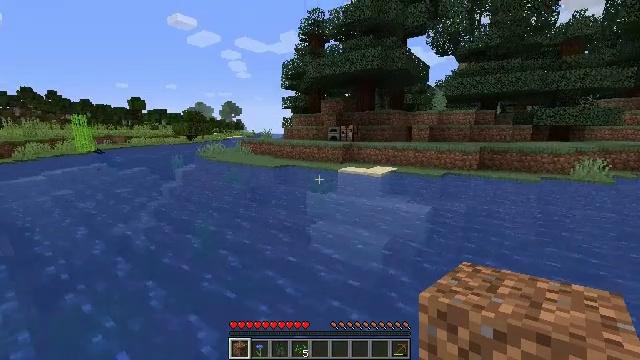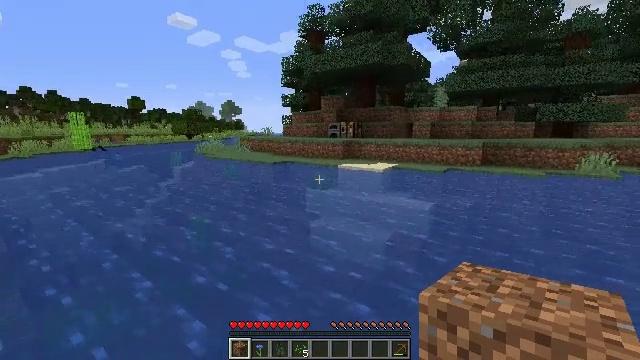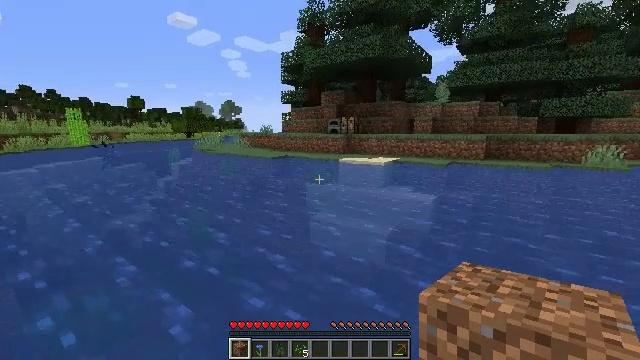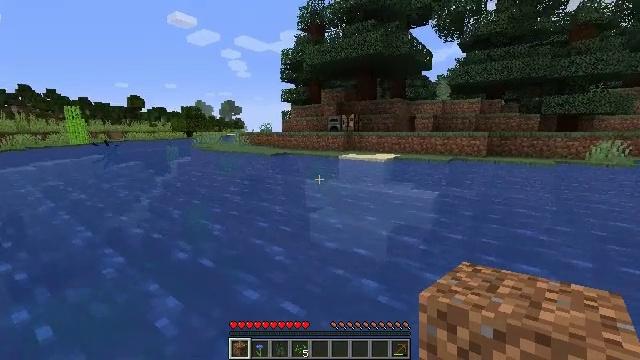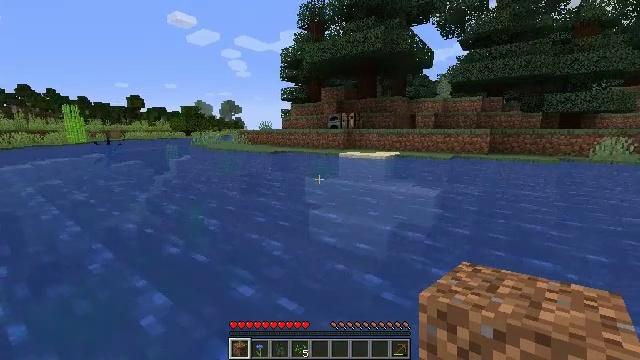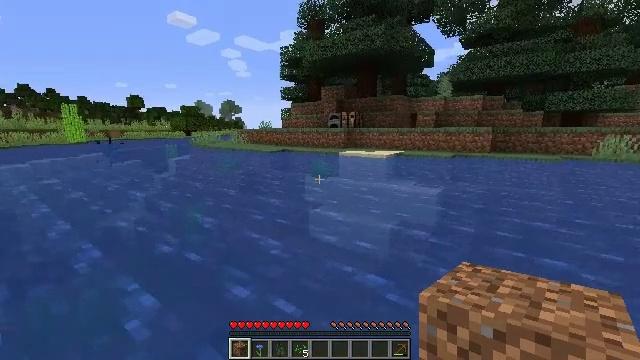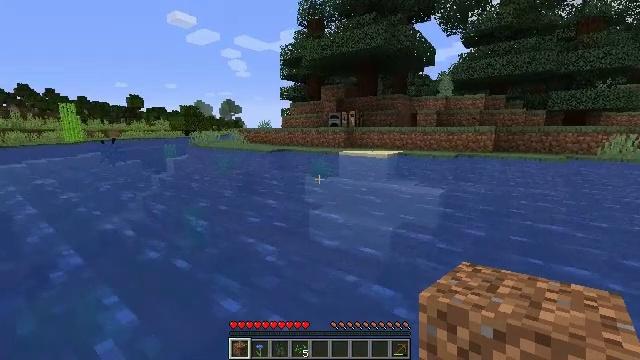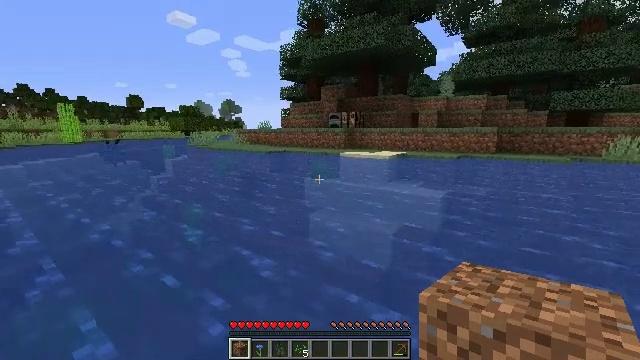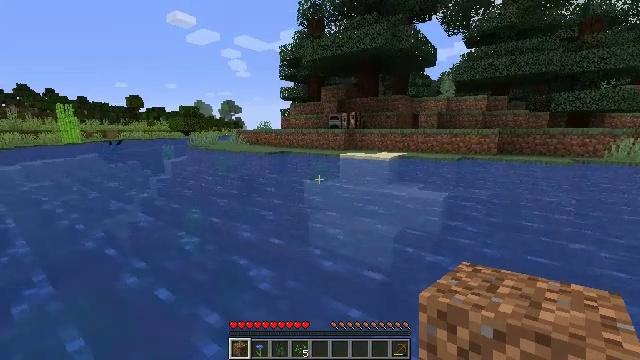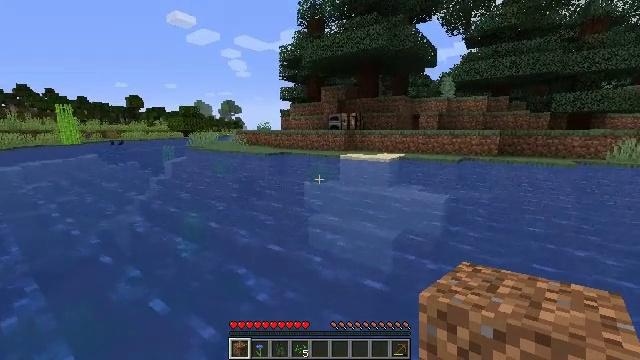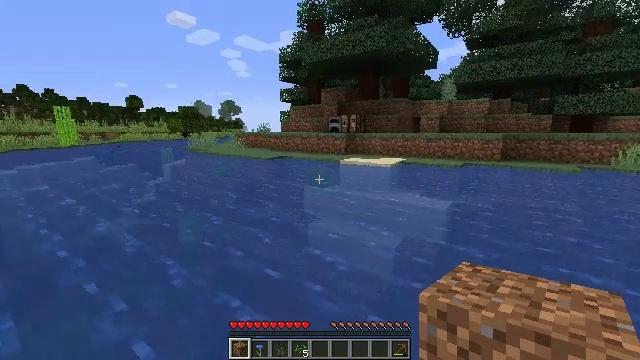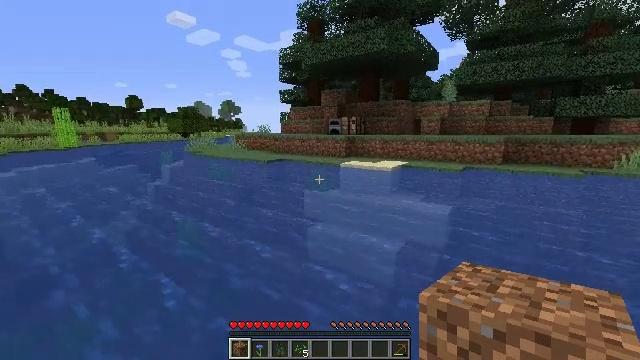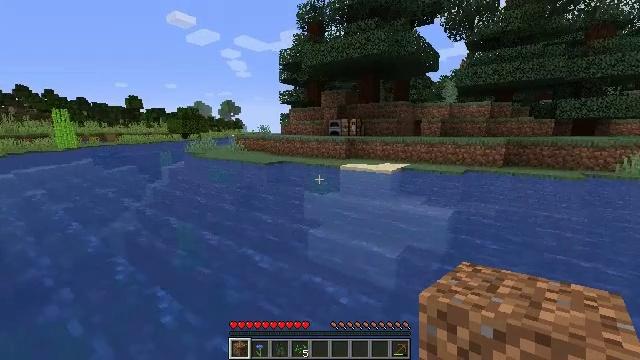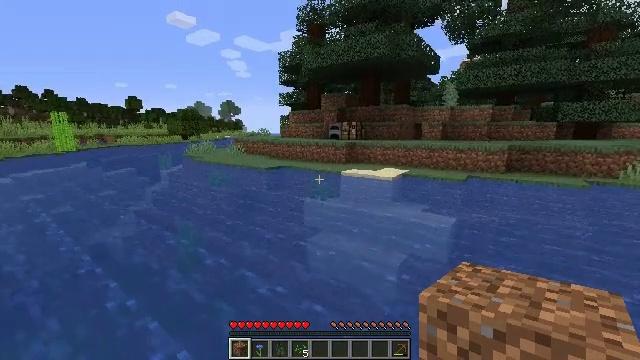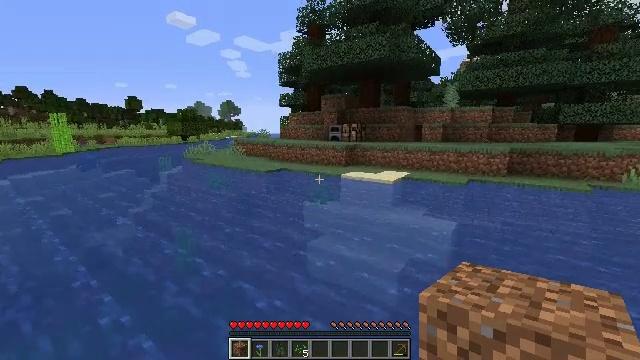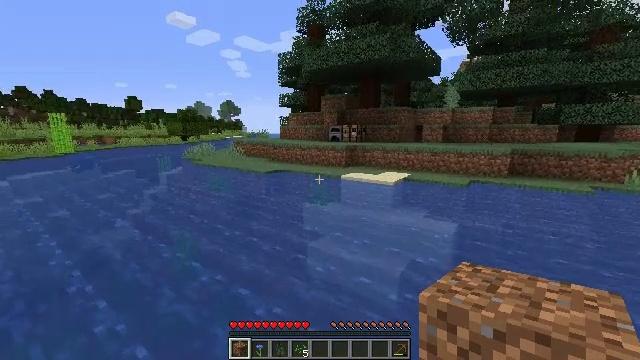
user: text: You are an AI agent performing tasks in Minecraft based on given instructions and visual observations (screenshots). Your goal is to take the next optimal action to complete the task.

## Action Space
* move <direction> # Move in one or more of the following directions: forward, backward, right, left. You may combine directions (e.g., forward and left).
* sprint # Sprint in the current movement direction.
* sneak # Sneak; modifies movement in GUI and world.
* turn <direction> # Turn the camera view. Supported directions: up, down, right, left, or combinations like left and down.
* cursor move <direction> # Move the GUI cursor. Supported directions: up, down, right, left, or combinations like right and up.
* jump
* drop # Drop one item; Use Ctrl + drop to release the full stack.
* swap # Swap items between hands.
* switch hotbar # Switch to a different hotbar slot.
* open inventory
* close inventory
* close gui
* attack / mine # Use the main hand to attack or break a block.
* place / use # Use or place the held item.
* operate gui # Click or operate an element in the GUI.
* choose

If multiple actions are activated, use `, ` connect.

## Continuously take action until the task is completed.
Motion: motion action
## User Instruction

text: Put wood logs in a furnace to craft charcoal.
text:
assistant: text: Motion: move forward, jump
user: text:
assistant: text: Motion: move forward, jump
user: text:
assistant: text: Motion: move forward, jump
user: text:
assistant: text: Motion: move forward, jump
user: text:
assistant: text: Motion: move forward, jump
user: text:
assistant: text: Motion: move forward, jump
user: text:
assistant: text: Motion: move forward, jump
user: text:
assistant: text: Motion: move forward, jump
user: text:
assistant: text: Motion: move forward, jump
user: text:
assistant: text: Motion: move forward, jump
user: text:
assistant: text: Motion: move forward, jump
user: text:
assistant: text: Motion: move forward, jump
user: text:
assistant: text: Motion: move forward, jump
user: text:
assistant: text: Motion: move forward, jump
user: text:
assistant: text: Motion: move forward, jump
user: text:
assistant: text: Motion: move forward, jump
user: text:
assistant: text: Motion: move forward, jump
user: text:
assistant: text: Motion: move forward, jump
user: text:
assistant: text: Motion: move forward, jump
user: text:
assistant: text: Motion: move forward, jump
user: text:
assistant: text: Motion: move forward, jump
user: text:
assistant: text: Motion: move forward, jump
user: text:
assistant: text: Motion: move forward, jump
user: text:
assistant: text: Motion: move forward, jump
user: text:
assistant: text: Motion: move forward, jump
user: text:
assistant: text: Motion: move forward, jump
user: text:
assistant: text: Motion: move forward, jump
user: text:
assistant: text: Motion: move forward, jump
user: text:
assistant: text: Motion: move forward, jump
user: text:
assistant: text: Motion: move forward, jump